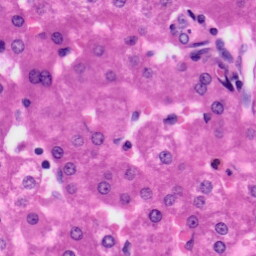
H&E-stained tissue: Liver